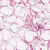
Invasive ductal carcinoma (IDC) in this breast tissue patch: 0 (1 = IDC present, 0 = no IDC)